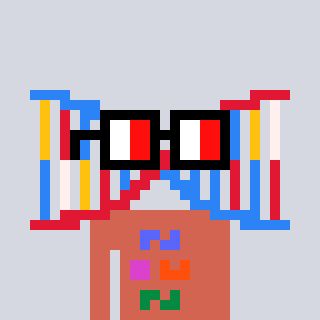
a pixel art character with square glasses with black frames and red eyes, a dna-shaped head and a peachy-colored body on a cool background